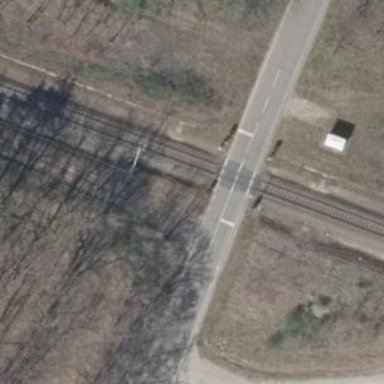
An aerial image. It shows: Level crossing with lights and saltire.